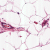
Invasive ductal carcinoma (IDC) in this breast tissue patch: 0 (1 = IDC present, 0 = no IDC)